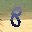
Label: 8